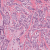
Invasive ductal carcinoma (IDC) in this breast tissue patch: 1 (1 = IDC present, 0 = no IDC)